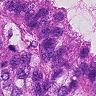
Metastatic tissue present: yes